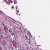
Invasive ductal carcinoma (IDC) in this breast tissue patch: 0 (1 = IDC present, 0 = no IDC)